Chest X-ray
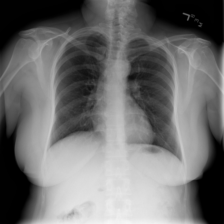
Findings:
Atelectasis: negative
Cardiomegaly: negative
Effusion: negative
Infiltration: negative
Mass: negative
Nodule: negative
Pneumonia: negative
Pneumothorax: negative
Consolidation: negative
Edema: negative
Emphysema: negative
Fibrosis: negative
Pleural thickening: negative
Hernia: negative